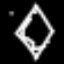
Label: diamond